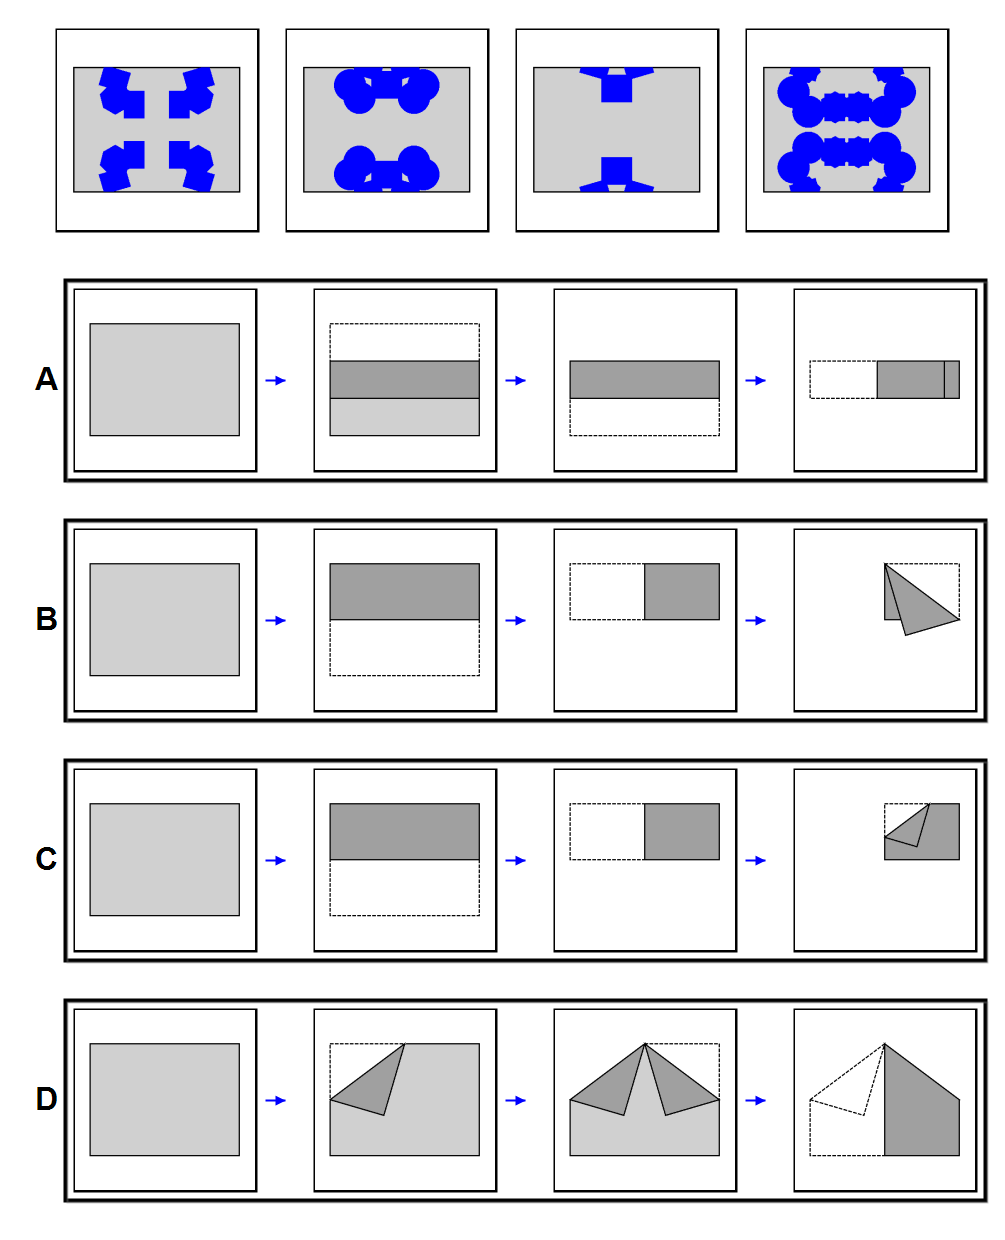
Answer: B